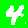
Digit: 4